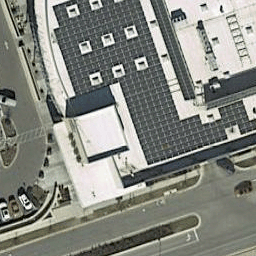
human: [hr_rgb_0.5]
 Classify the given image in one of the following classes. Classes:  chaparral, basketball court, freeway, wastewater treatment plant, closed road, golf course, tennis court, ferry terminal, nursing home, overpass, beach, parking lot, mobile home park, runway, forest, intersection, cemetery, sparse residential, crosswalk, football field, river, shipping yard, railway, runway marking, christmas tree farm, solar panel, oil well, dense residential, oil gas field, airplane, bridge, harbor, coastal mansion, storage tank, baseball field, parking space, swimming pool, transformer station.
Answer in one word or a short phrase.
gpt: solar panel